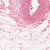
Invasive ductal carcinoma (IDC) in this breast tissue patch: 0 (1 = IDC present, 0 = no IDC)